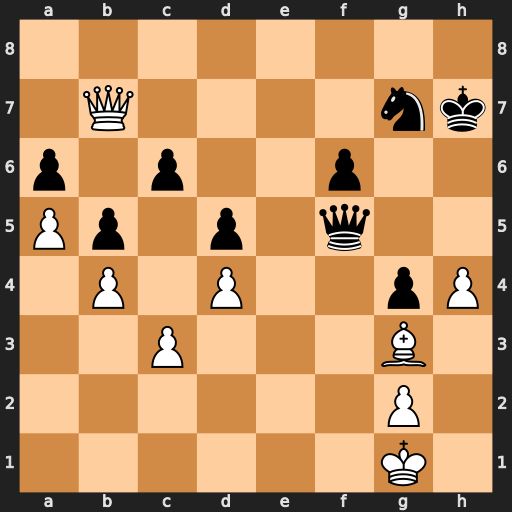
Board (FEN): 8/1Q4nk/p1p2p2/Pp1p1q2/1P1P2pP/2P3B1/6P1/6K1
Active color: w
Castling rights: -
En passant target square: -
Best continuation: Qxa6 Qd3 Kh2